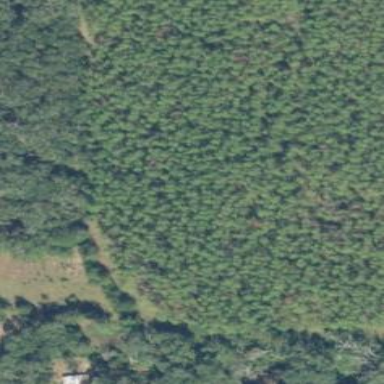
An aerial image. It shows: Forest area dominated by needle-leaved trees.